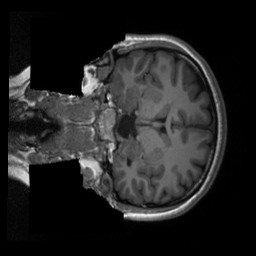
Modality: T1w
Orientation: coronal
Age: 19
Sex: female
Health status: healthy
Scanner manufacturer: siemens
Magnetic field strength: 3 T
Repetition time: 2.3 s
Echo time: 0.00229 s